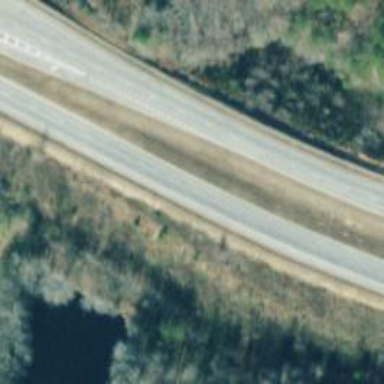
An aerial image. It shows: Asphalt road designated as trunk highway.